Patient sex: M
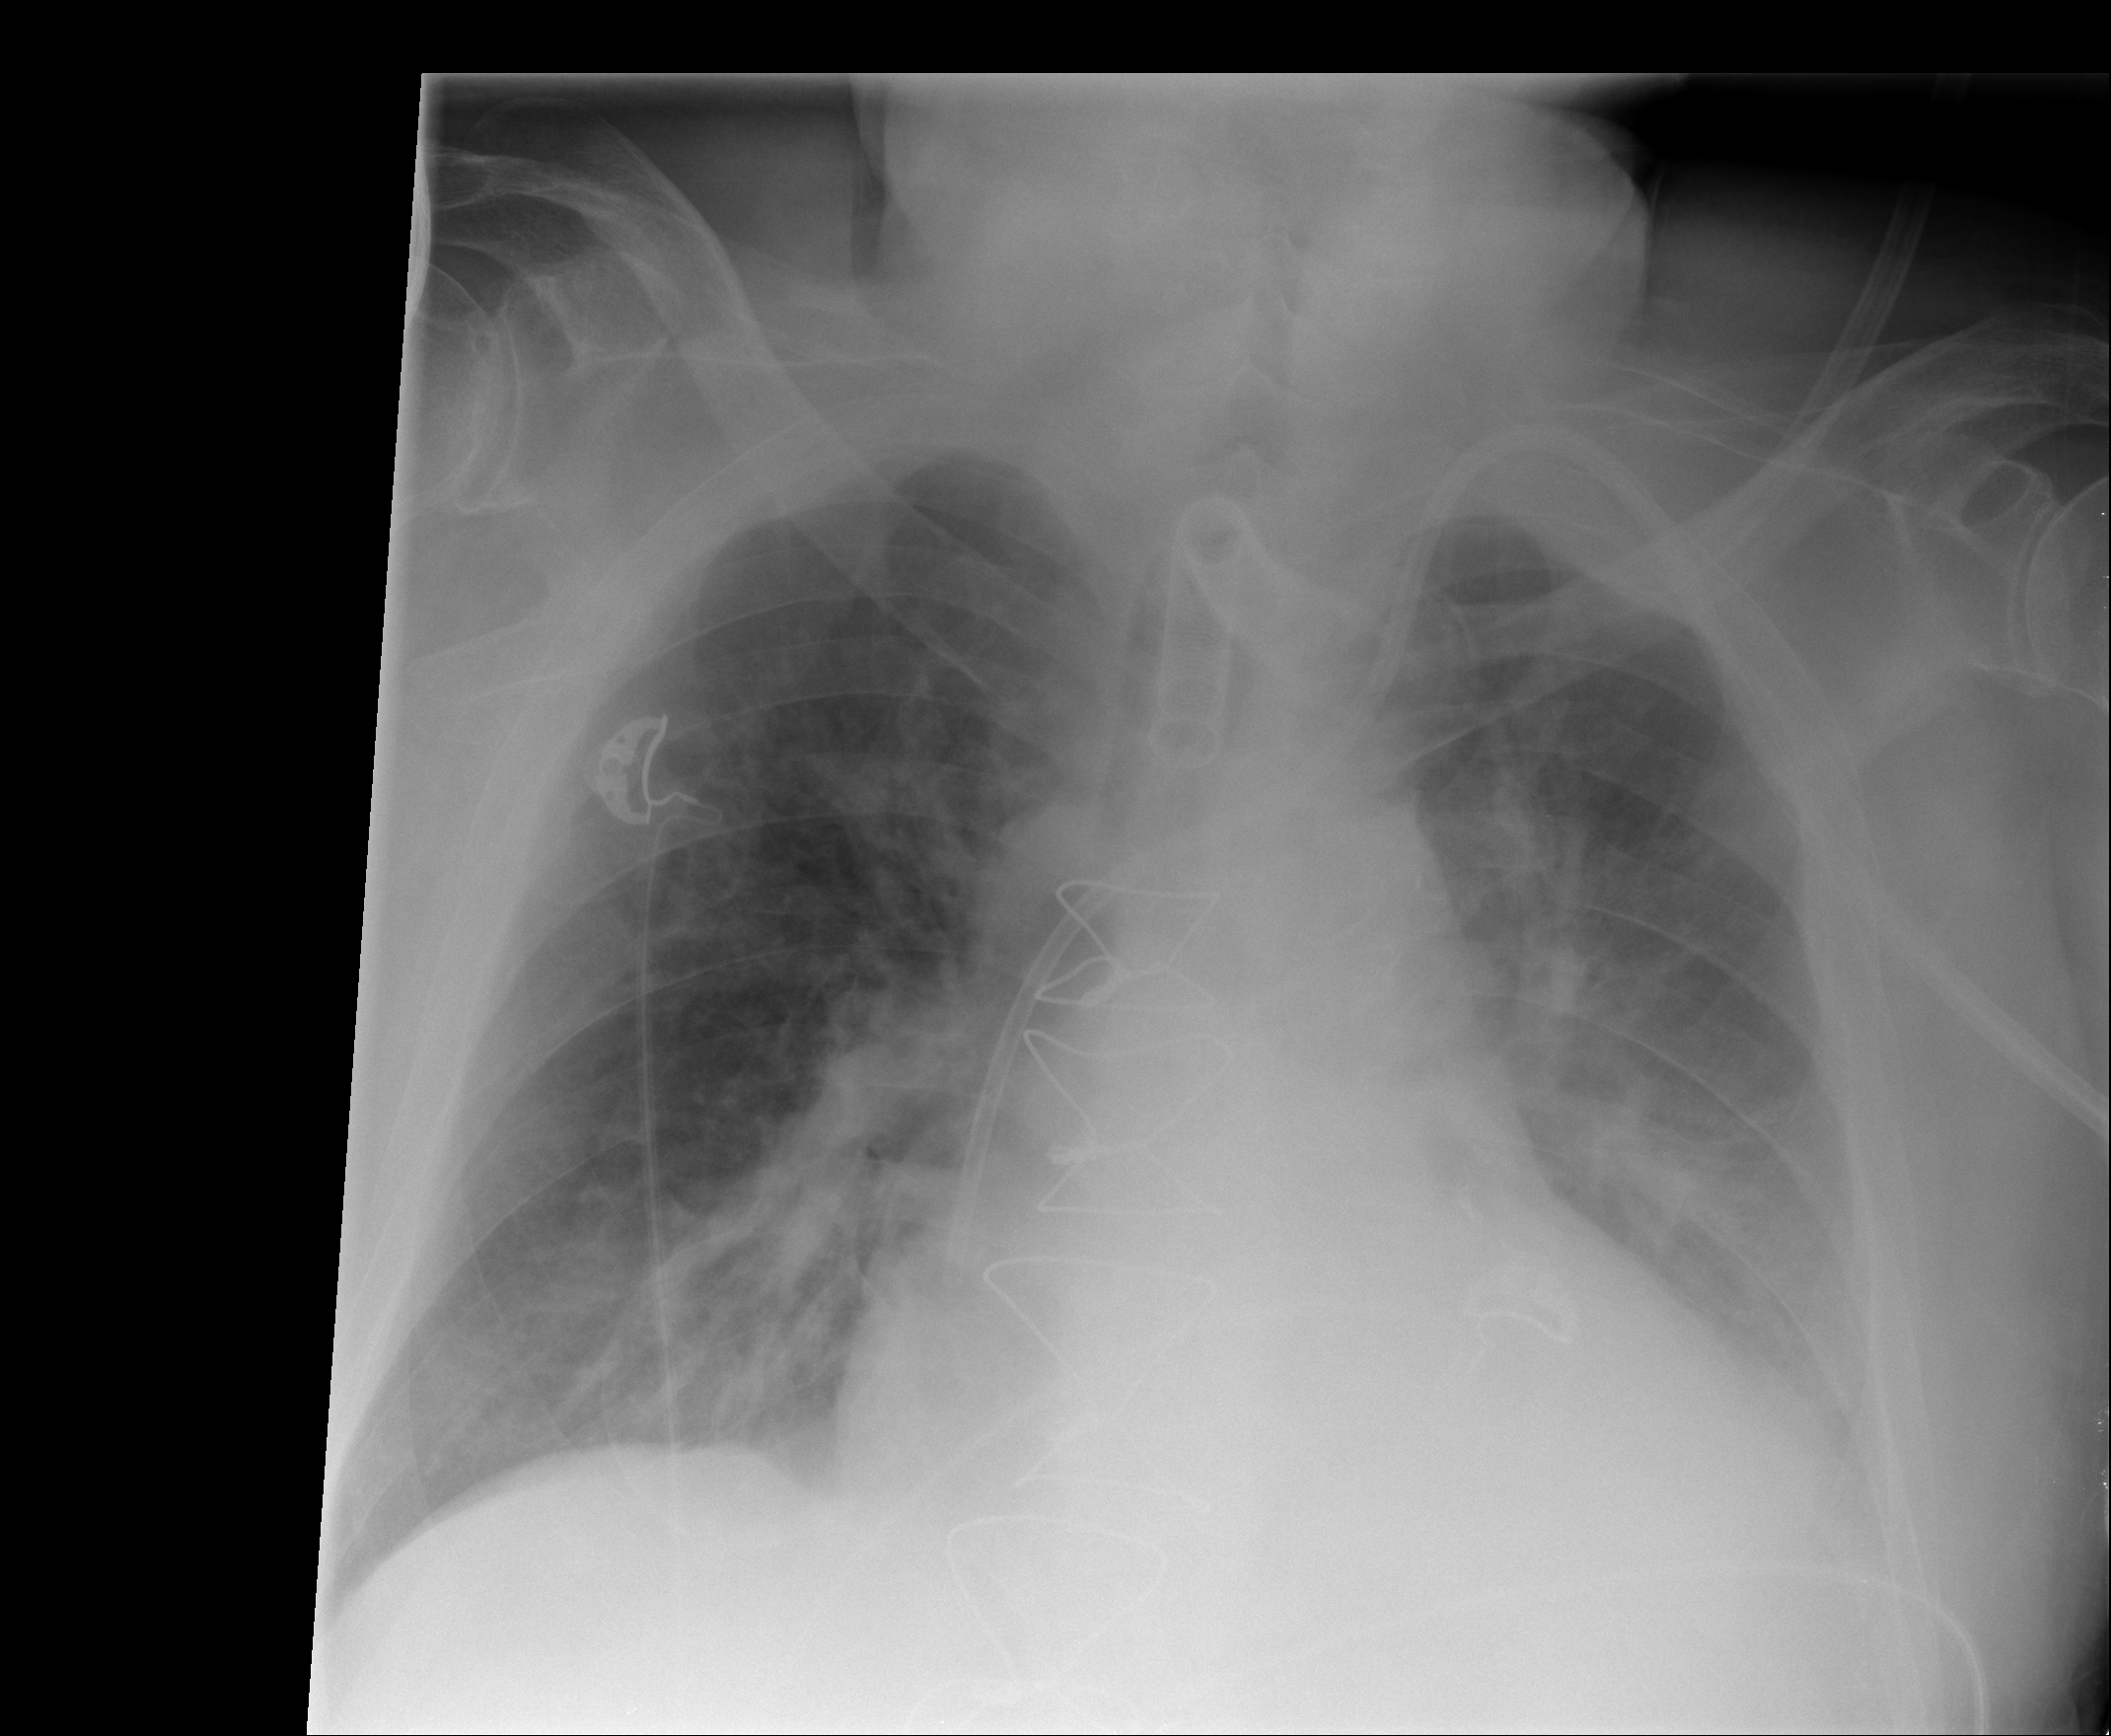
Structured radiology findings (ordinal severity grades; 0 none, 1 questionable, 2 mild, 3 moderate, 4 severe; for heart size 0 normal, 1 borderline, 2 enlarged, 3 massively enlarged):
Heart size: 2
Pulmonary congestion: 2
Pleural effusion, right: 1
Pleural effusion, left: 2
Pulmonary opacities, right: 2
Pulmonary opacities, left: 2
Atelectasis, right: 2
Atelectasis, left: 2